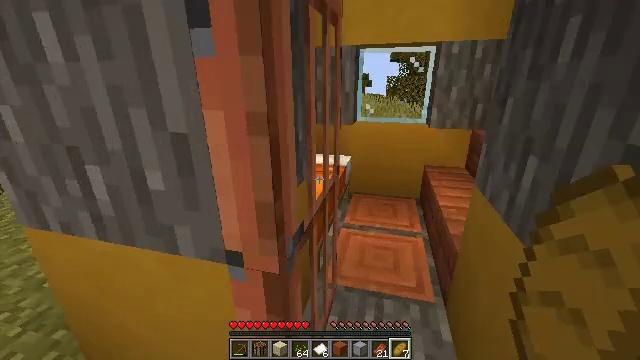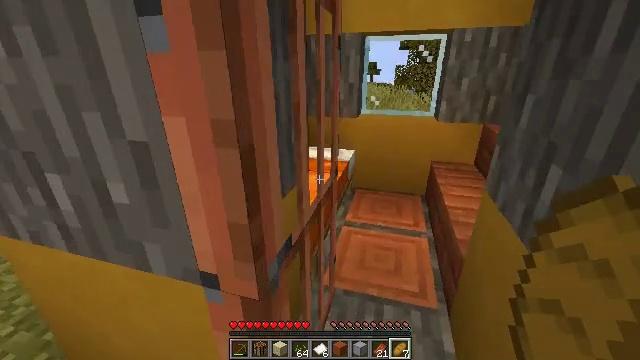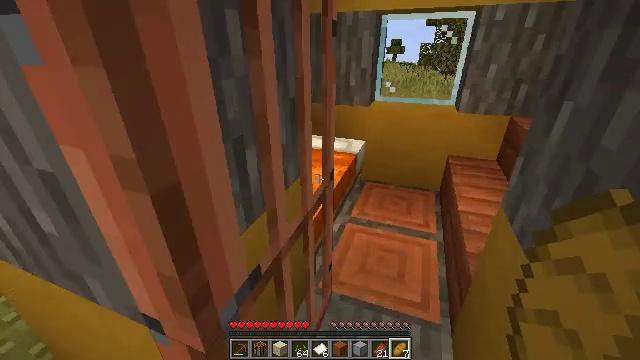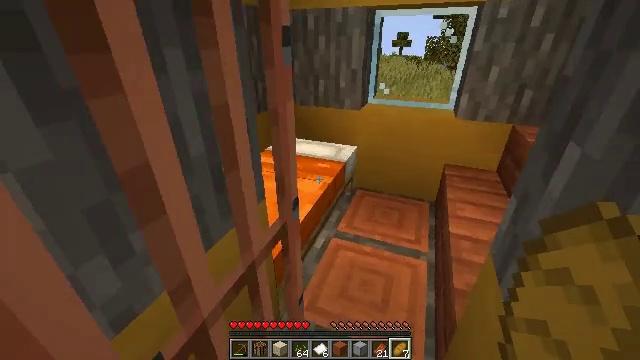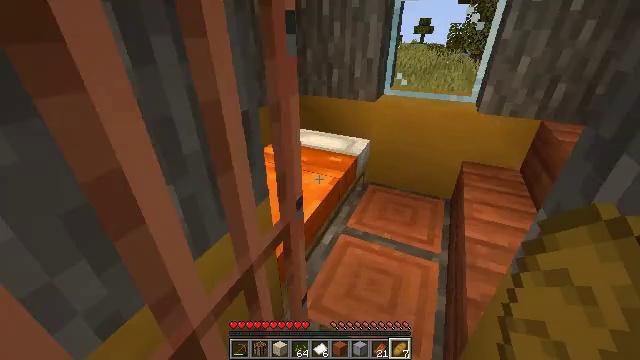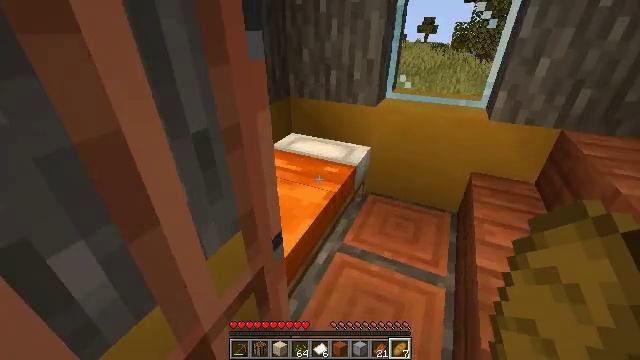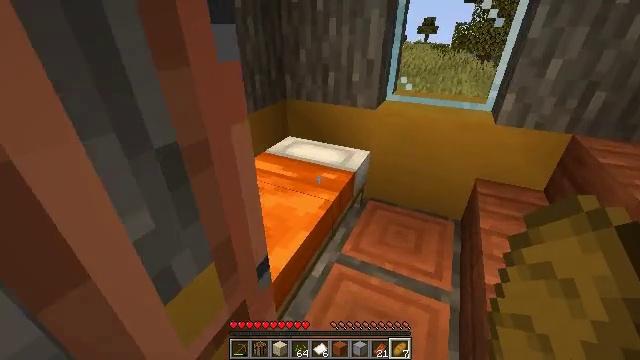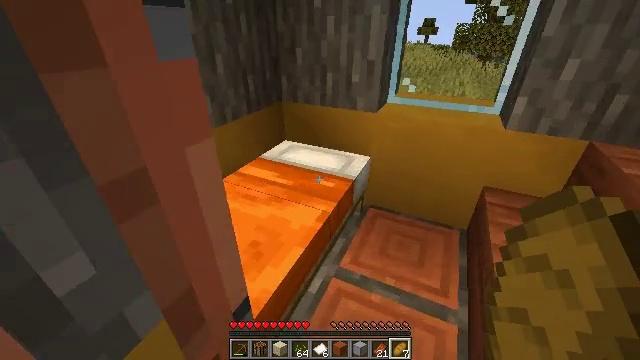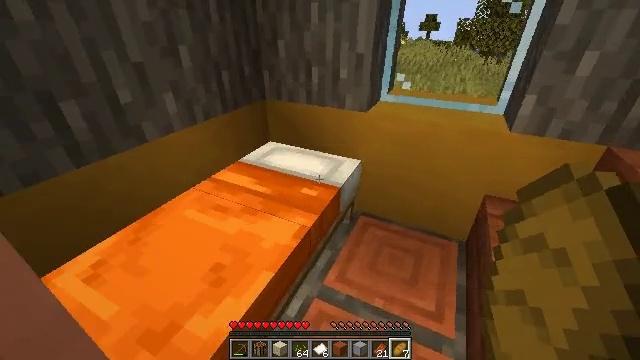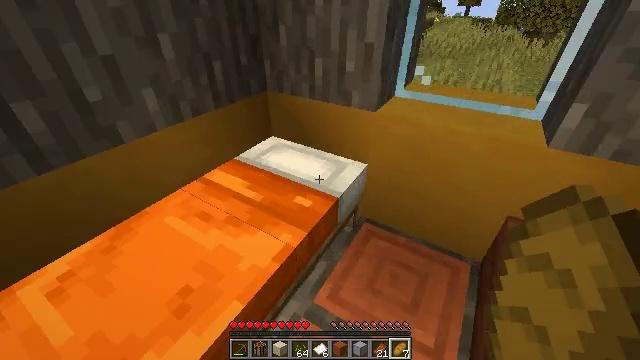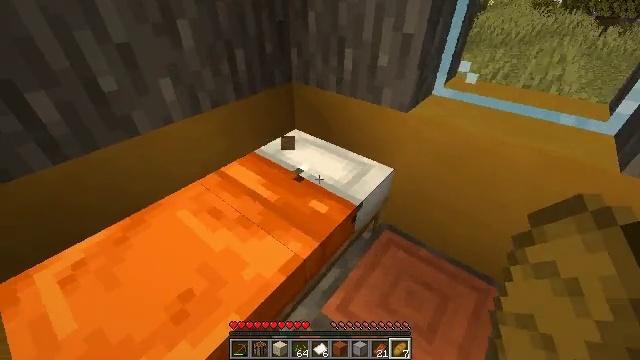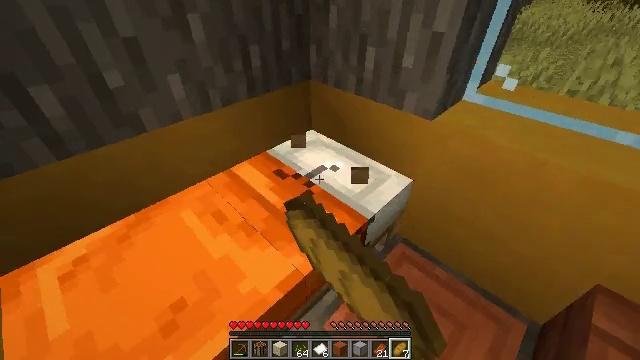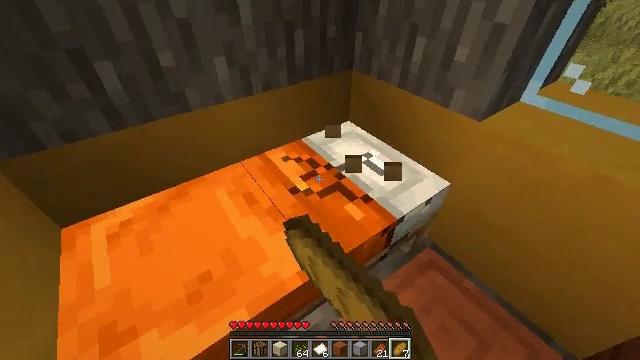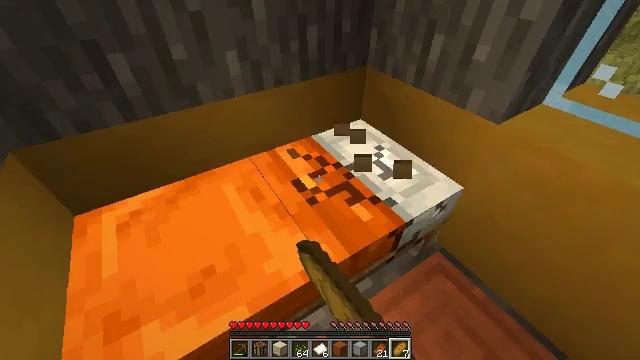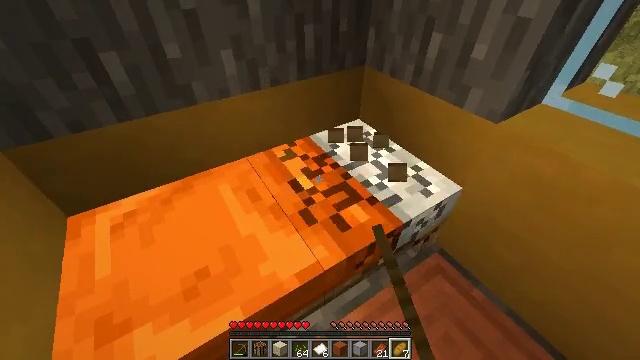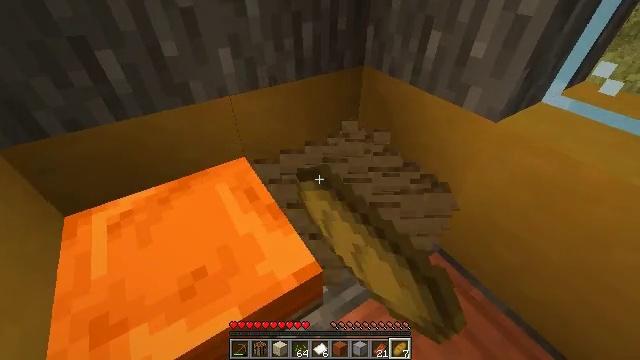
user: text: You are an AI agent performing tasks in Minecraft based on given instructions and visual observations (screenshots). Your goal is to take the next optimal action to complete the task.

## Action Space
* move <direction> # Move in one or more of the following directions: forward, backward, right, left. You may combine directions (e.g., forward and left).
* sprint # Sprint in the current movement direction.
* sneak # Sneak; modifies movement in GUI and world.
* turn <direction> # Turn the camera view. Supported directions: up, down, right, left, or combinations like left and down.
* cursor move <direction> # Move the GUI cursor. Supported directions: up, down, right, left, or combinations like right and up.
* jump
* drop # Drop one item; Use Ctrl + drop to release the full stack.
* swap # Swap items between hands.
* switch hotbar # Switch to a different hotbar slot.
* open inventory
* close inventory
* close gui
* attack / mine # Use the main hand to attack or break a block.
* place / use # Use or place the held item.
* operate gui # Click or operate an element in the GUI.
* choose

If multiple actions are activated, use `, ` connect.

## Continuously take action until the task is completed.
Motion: motion action
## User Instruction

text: Break the orange bed to collect it.
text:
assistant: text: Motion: move forward and move right, turn left and down
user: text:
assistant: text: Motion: move forward and move right, turn left and down
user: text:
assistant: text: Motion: move forward and move right, turn left and down
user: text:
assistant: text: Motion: move forward, turn left and down
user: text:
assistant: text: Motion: move forward
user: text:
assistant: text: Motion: move forward
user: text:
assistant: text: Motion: move forward and move right
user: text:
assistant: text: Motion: move forward and move right
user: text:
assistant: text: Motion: move forward and move right, turn left and down
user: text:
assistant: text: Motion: move forward, turn left and down, attack / mine
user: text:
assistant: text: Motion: turn left and down, attack / mine
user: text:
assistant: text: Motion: turn left and down, attack / mine
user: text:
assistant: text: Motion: turn left, attack / mine
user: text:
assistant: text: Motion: attack / mine
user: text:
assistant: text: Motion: attack / mine
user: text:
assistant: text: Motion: attack / mine
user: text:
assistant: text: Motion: turn left, attack / mine
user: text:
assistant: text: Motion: attack / mine
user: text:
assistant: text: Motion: attack / mine
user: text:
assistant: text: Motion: attack / mine